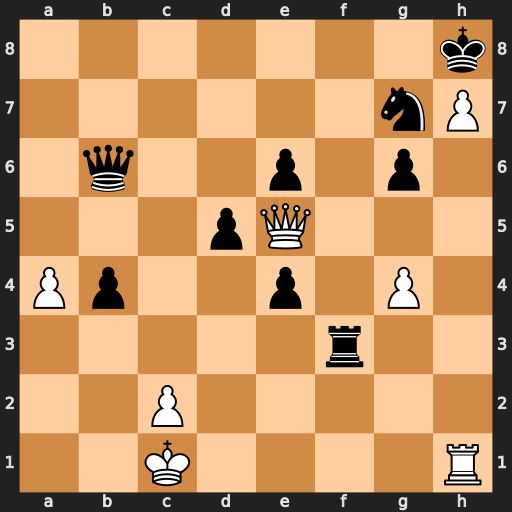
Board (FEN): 7k/6nP/1q2p1p1/3pQ3/Pp2p1P1/5r2/2P5/2K4R
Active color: w
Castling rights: -
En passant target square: -
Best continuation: Qxg7+ Kxg7 h8=Q+ Kf7 Rh7#